Question: I'm trying to call a yes/no function to see if user enters valid input which is 'Y' 'y' 'N' 'n' in this case. But I don't want the two new lines between output as you can see from following attached image.

clearKeyboard function:
void clearKeyboard(void)
'''
{
int c;
while ((c = getchar()) != '
' && c != EOF);
}
'''
Yes/No function:
'''
int yes(void)
{
int result, done = 1;
char c = 0, charenter;
scanf("%c%c", &charenter, &c);
while (done == 1) {
if (c != '
' || (!(charenter == 'Y' || charenter == 'y' || charenter == 'N' || charenter == 'n'))) {
clearKeyboard();
printf("*** INVALID ENTRY *** <Only (Y)es or (N)o are acceptable>: ");
scanf("%c%c", &charenter, &c);
}
else {
done = 0;
}
}
if (charenter == 'Y' || charenter == 'y')
result = 1;
else if (charenter == 'N' || charenter == 'n')
result = 0;
return result;
}
'''
Function to call yes/no function: I've tried remove the fflush(stdin); or leave a space before %c, none of them worked. But the "home phone number" part works fine without giving me new lines/ Invalid input error.
'''
void getNumbers(struct Numbers *numbers) // getNumbers function definition
{
char answer;
int result;
printf("Please enter the contact's cell phone number: ");
scanf("%s", numbers->cell);
printf("Do you want to enter a home phone number? (y or n): ");
scanf("%c", &answer);
result = yes();
while (result == 1) {
printf("Please enter the contact's home phone number: ");
scanf("%s", numbers->home);
break;
}
printf("Do you want to enter a business phone number? (y or n): ");
fflush(stdin);
scanf("%c", &answer);
result = yes();
while (result == 1) {
printf("Please enter the contact's business phone number: ");
scanf("%s", numbers->business);
break;
}
}
'''
Thanks in advance!
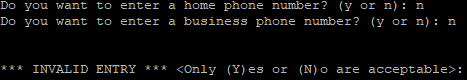
Answer: I would recommend to use 'fgets' instead of 'scanf', you have more control with
lines using 'fgets'.
If you use 'scanf' to read strings, I would use this function to clear the
buffer:
'''
void clear_buffer(FILE *fp)
{
int c;
while((c=fgetc(fp)) != '
' && c!=EOF);
}
'''
and then you can do
'''
char name[15];
char phone[15];
scanf("%14s", name);
clear_buffer(stdin);
scanf("%14s", phone);
clear_buffer(stdin);
'''
So your 'yes' function can be rewritten as:
'''
int yes(const char *prompt)
{
char line[10];
int ret;
do {
printf("%s: ", prompt);
fflush(stdout);
ret = scanf("%9s", line);
clear_buffer(stdin);
if(ret == 1)
{
// catch entries like "yes" and "nooooooo"
if(line[1] != 0)
line[0] = 0;
switch(line[0])
{
case 'y':
case 'Y':
return 1;
case 'n':
case 'N':
return 0;
default:
printf("*** INVALID ENTRY *** <Only (Y)es or (N)o are acceptable>
");
}
}
} while(ret != EOF);
return 0;
}
'''
then you can read the numbers like this:
'''
void getNumbers(struct Numbers *numbers) // getNumbers function definition
{
int result;
printf("Please enter the contact's cell phone number: ");
scanf("%s", numbers->cell);
clear_buffer(stdin);
if(yes("Do you want to enter a home phone number? (y or n)"))
{
printf("Please enter the contact's home phone number: ");
scanf("%s", numbers->home);
clear_buffer(stdin);
}
if(yes("Do you want to enter a business phone number? (y or n)"))
{
printf("Please enter the contact's business phone number: ");
scanf("%s", numbers->business);
clear_buffer(stdin);
}
}
'''
btw: why are you doing this
'''
while (result == 1) {
printf("Please enter the contact's home phone number: ");
scanf("%s", numbers->home);
break;
}
'''
instead of
'''
if (result == 1) {
printf("Please enter the contact's home phone number: ");
scanf("%s", numbers->home);
}
'''
That yields the same result but this is much more easier to read.